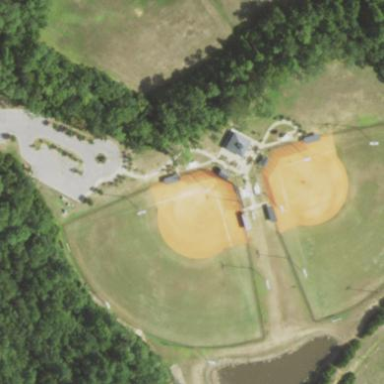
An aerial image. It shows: Baseball pitch for leisure land.